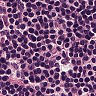
Metastatic tissue present: no